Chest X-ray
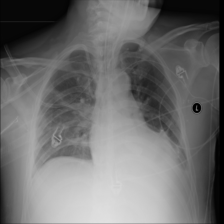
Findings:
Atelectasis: negative
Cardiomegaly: negative
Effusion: negative
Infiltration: positive
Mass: negative
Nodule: negative
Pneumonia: negative
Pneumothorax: negative
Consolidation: negative
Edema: positive
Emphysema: negative
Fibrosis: negative
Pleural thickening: negative
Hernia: negative